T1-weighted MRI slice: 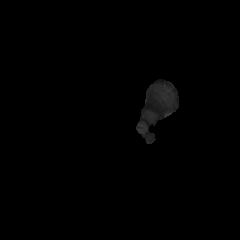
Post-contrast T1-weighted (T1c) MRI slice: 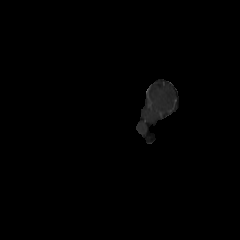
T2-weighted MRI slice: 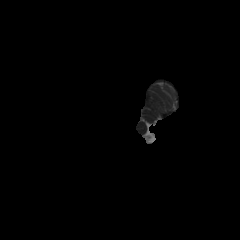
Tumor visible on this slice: no